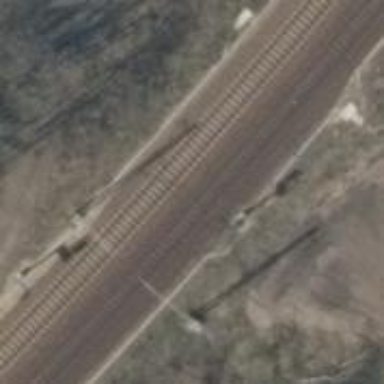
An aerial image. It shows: Railway signal.